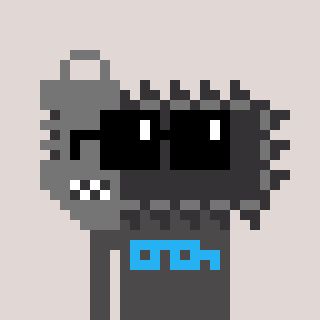
a pixel art character with square black sunglasses, a chainsaw-shaped head and a grayscale-colored body on a warm background